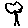
Label: tree